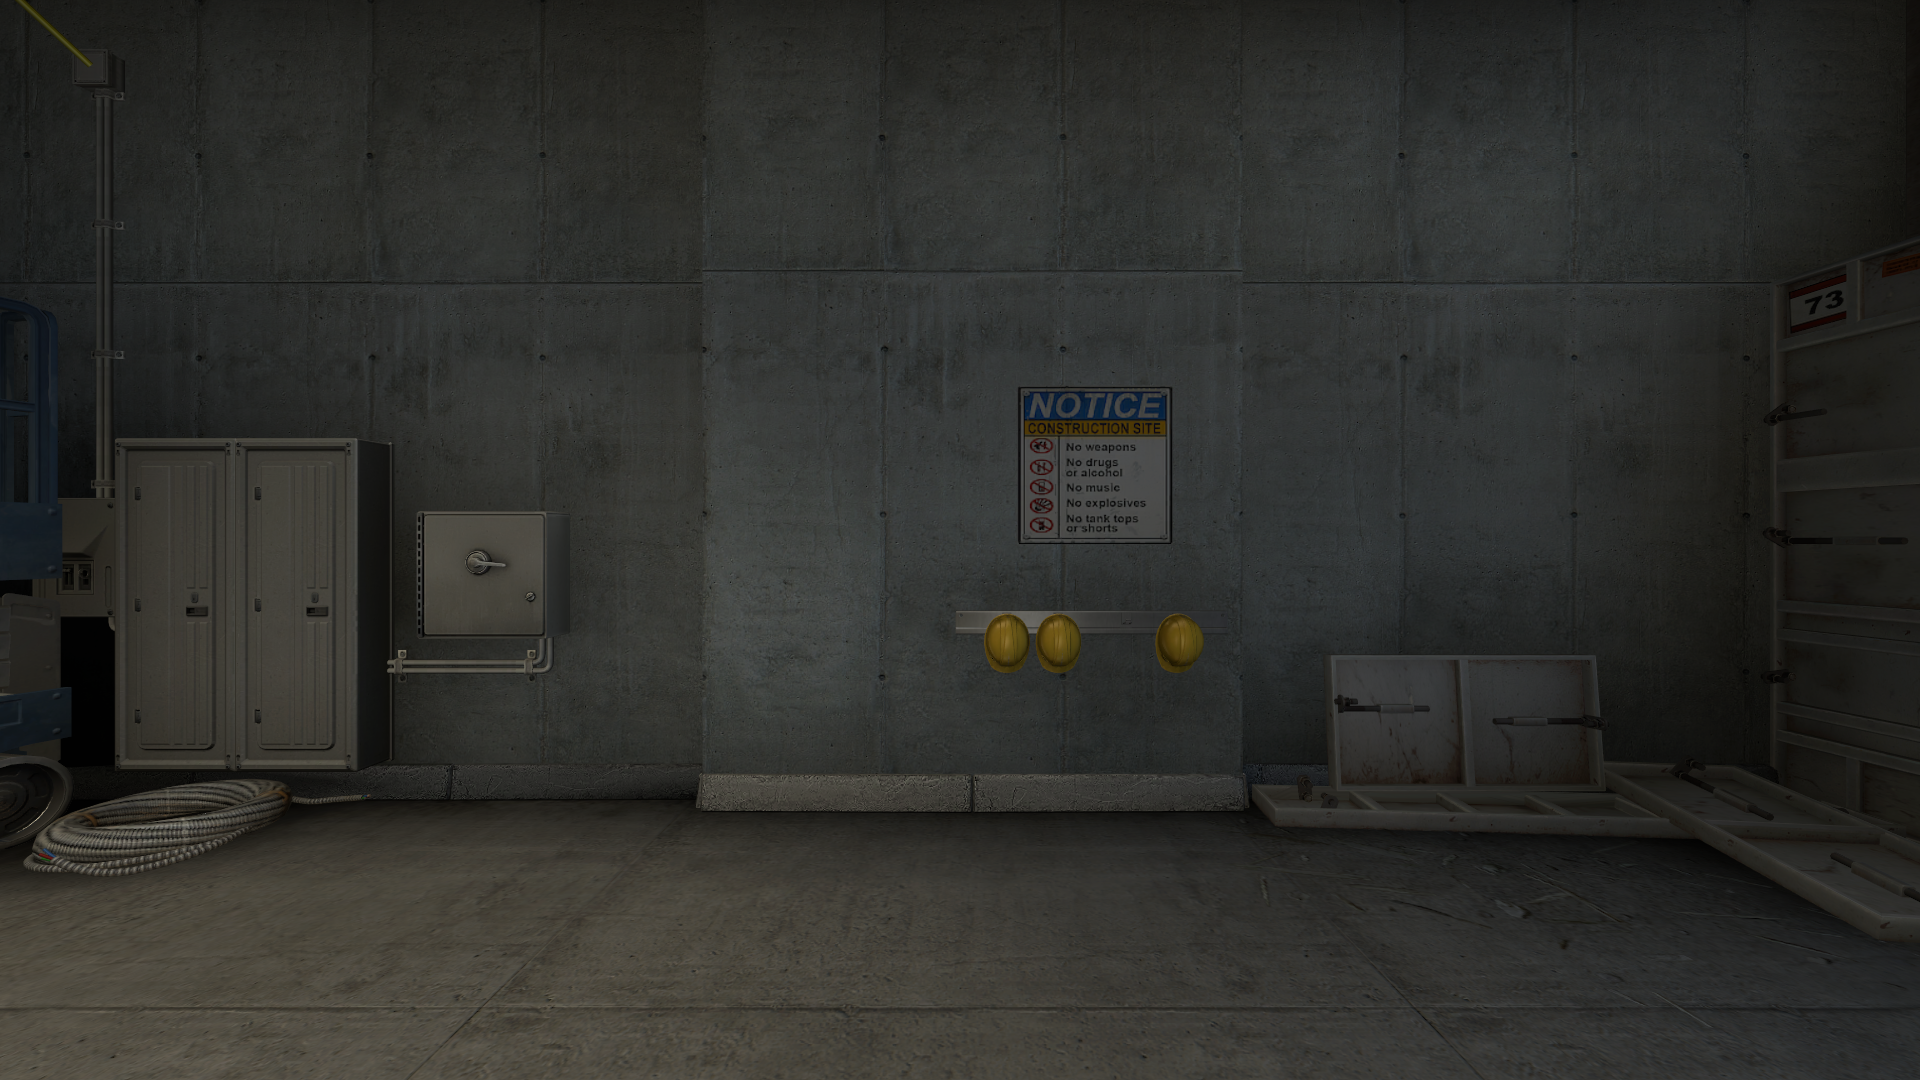
Map: de_vertigo